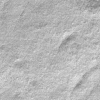
Atmospheric dust classification: not_dusty